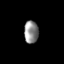
Tissue: lung
Cell type: Epithelial cells
Senescence score: 0.2207
Nuclear area (px): 312
Mean DAPI intensity: 141.827